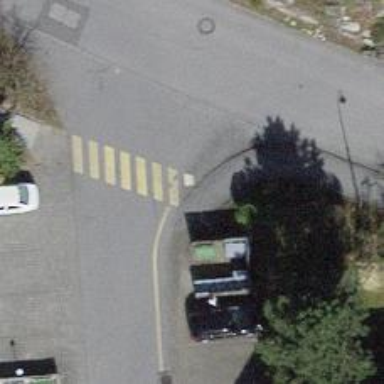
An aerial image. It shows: Pedestrian crossing with zebra markings on footway.